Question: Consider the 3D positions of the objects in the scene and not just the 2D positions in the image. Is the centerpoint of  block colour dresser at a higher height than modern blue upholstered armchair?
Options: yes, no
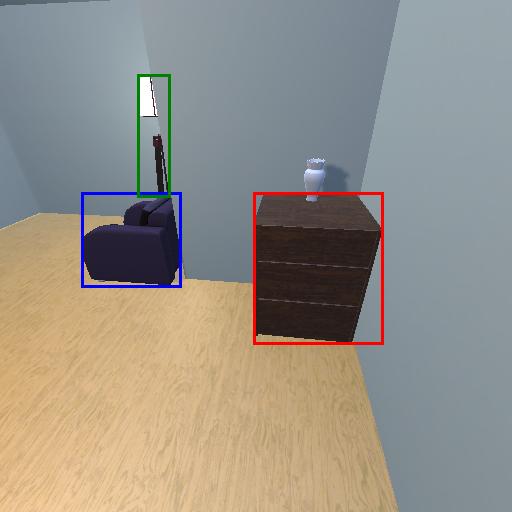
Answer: yes